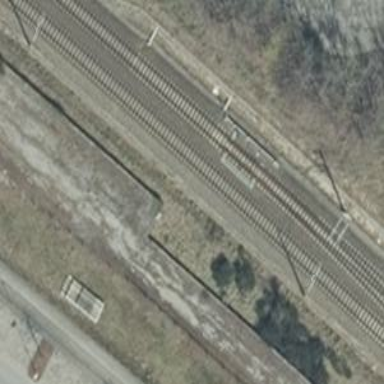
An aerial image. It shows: Railway with electrified contact lines.